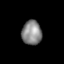
Tissue: skin
Cell type: T cells
Senescence score: 0.7271
Nuclear area (px): 471
Mean DAPI intensity: 135.367